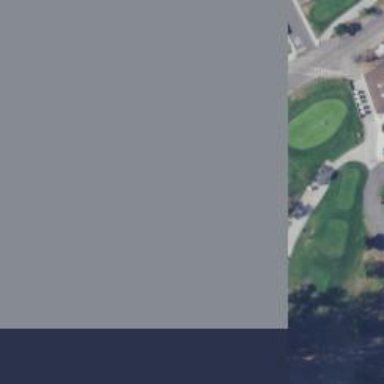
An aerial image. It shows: Golf tee.